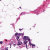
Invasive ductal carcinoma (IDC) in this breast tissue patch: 0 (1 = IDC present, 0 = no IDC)